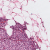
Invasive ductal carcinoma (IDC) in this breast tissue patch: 1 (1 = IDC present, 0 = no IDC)